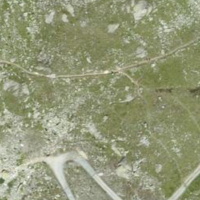
EUNIS habitat code: 31
Species observed at this site:
Vanessa cardui
Kalmia procumbens